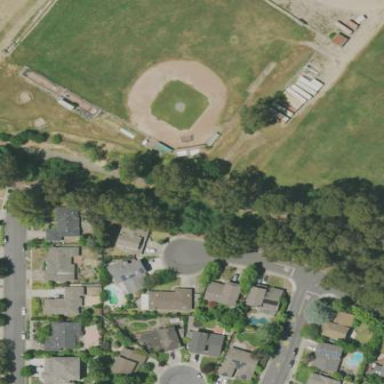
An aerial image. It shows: Baseball pitch for leisure and sports activities.